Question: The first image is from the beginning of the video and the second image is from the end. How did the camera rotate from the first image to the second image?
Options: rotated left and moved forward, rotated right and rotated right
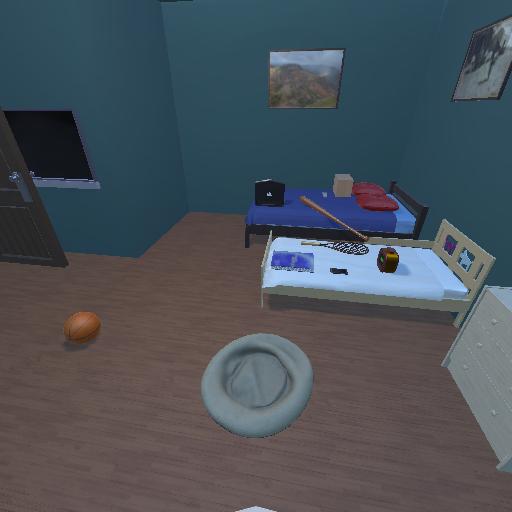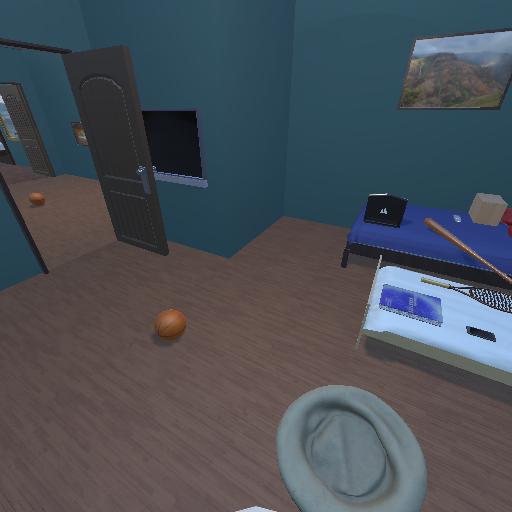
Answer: rotated left and moved forward